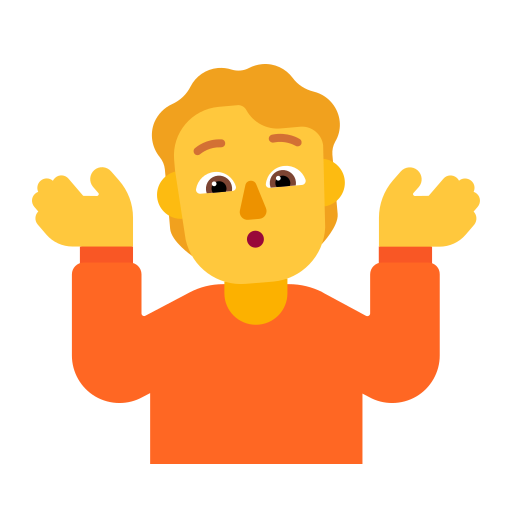
person shrugging flat default